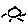
Label: sun